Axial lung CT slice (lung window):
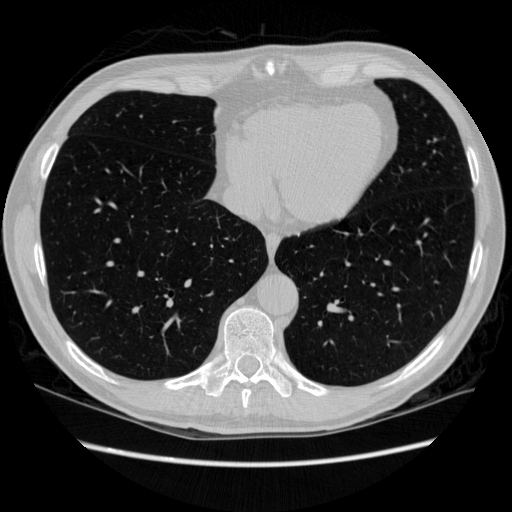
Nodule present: no